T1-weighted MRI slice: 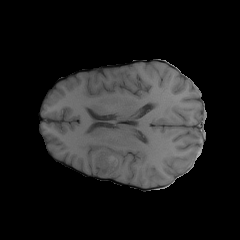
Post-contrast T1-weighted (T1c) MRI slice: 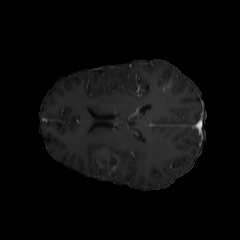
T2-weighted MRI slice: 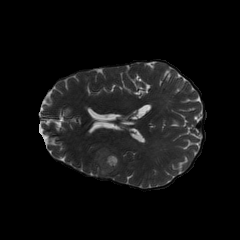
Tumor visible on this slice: yes